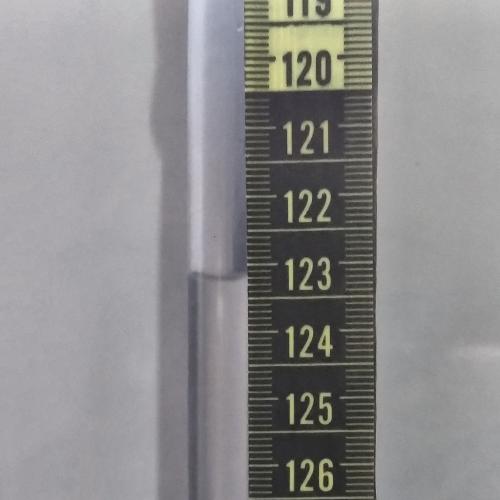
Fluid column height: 123.2 cm